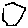
Label: hexagon